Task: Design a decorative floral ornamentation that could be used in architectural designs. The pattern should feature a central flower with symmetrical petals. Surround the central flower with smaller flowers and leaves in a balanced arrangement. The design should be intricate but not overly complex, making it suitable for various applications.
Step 1281:
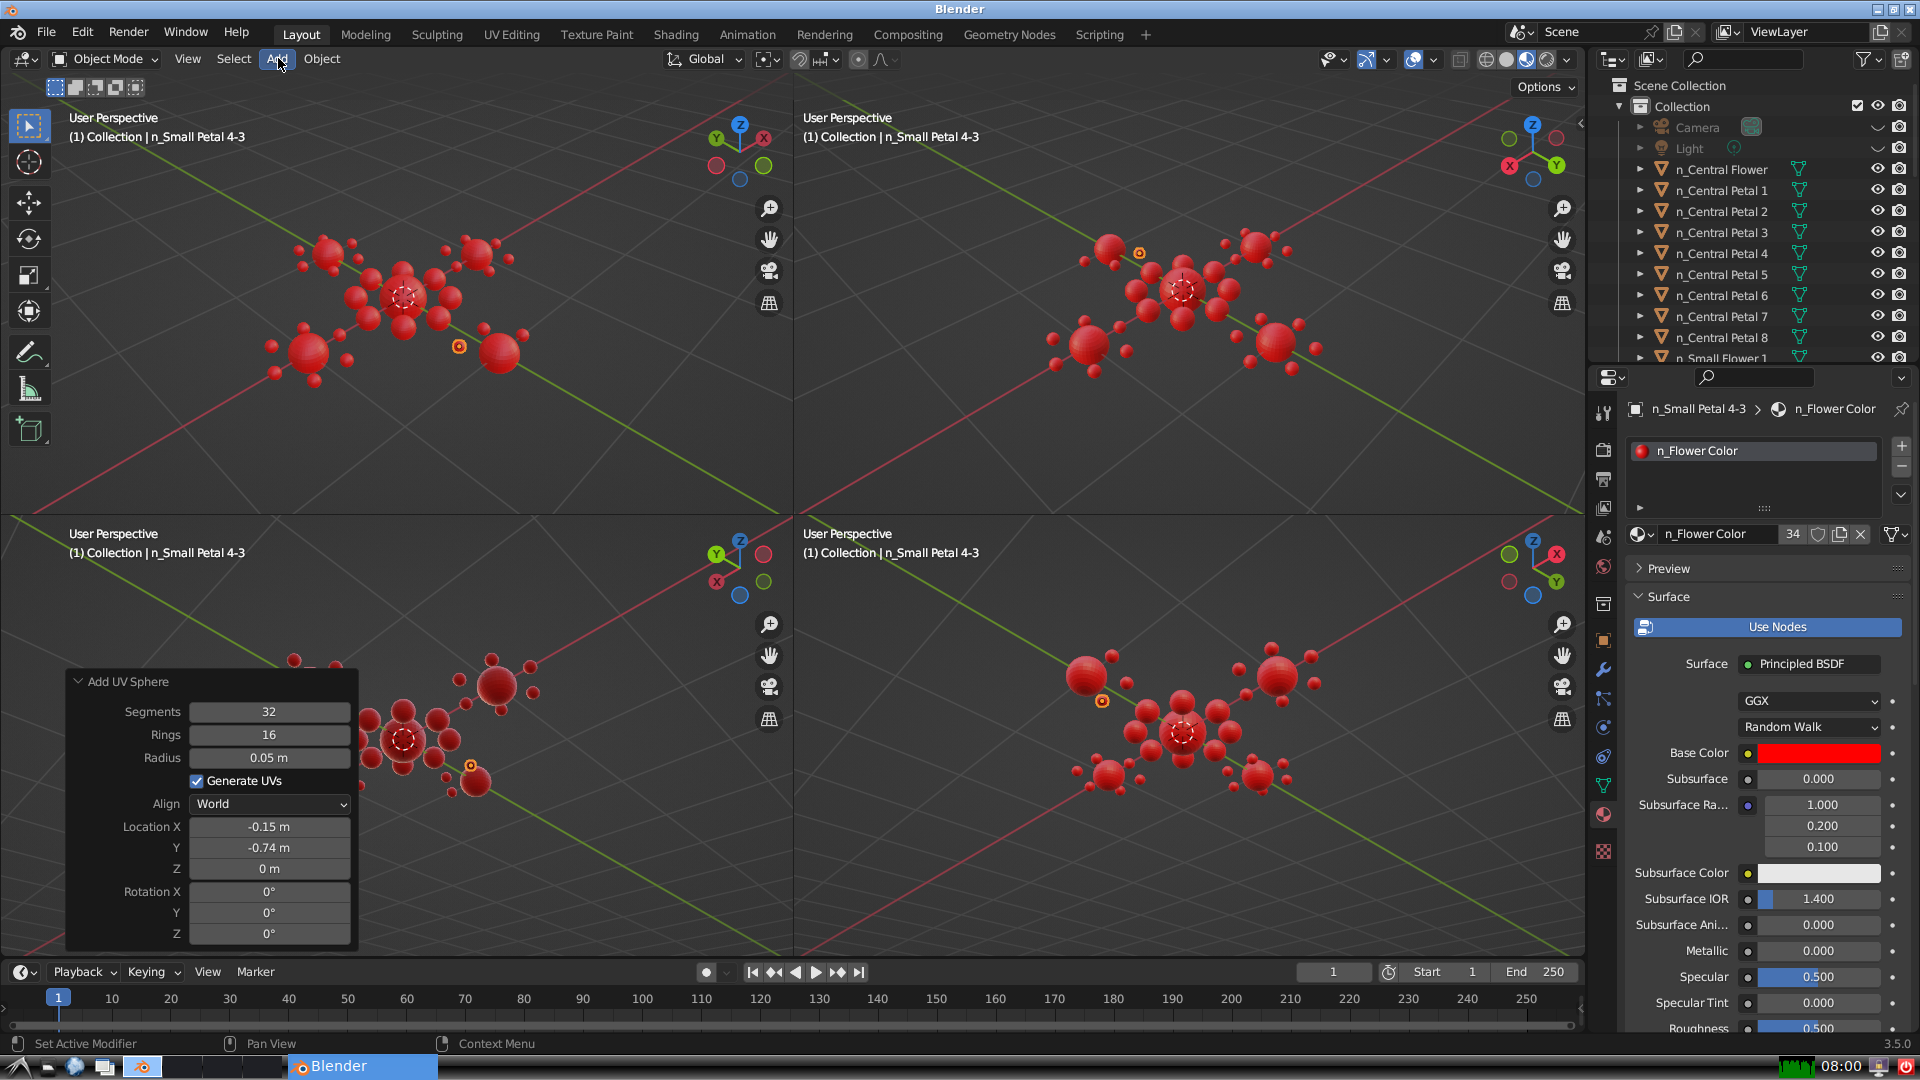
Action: click: no